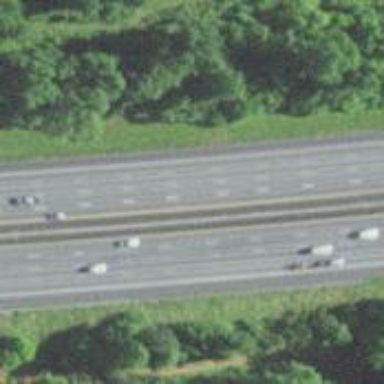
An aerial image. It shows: Asphalt motorway.